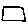
Label: square